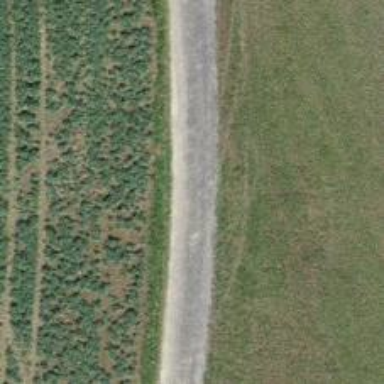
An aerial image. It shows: Well-maintained track road of grade 1.